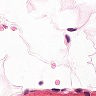
Metastatic tissue present: no